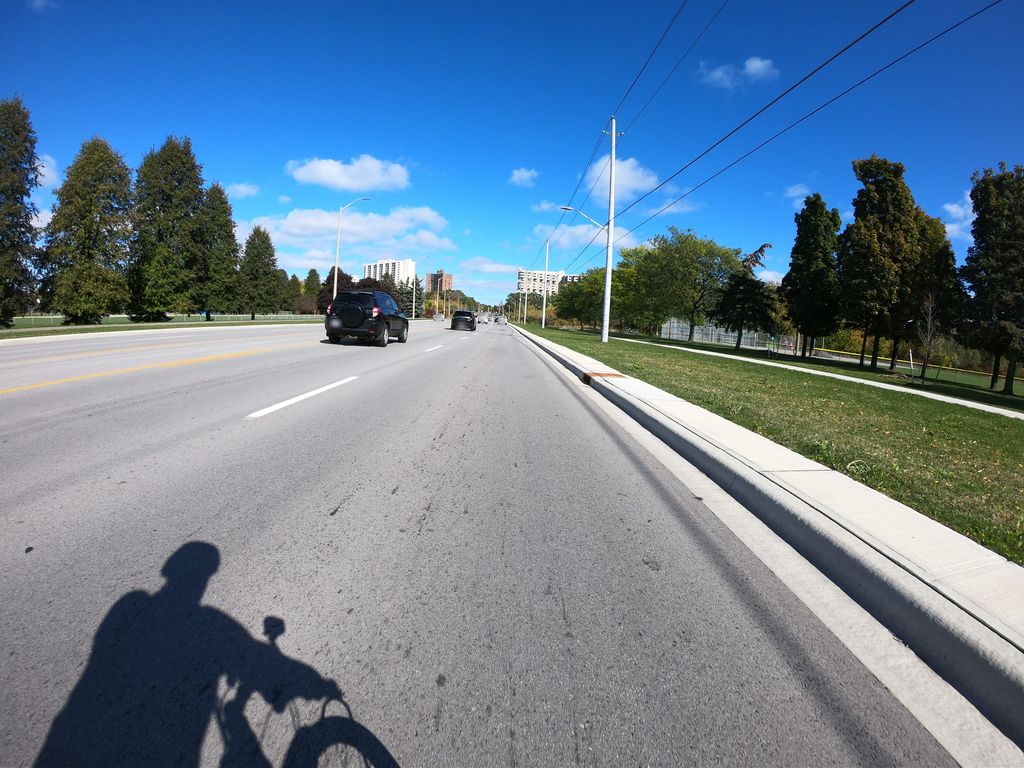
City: toronto